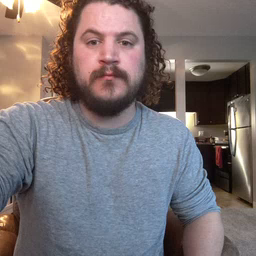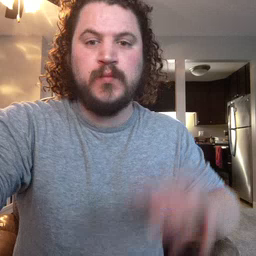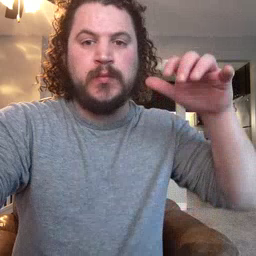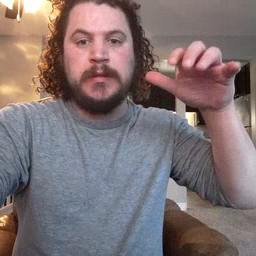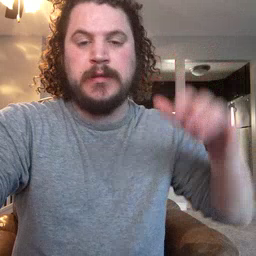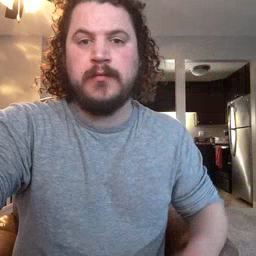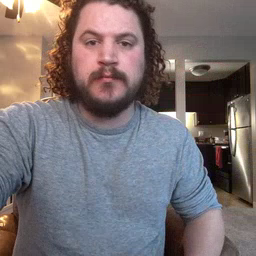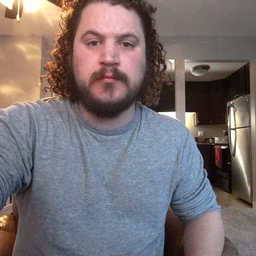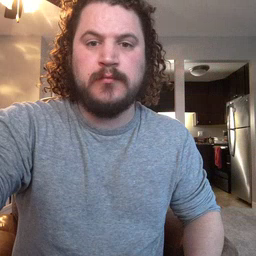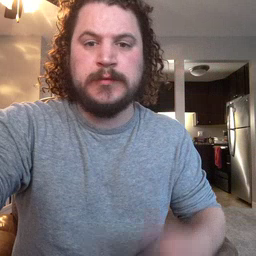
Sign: rain